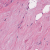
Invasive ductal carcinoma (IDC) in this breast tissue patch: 1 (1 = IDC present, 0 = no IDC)